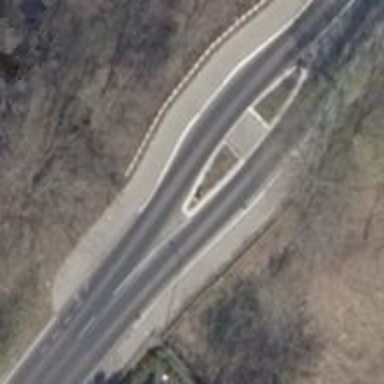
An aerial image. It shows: Asphalt cycleway.